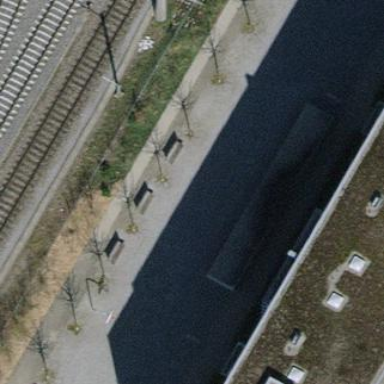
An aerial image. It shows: Bicycle parking area with stands available.